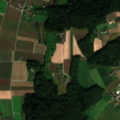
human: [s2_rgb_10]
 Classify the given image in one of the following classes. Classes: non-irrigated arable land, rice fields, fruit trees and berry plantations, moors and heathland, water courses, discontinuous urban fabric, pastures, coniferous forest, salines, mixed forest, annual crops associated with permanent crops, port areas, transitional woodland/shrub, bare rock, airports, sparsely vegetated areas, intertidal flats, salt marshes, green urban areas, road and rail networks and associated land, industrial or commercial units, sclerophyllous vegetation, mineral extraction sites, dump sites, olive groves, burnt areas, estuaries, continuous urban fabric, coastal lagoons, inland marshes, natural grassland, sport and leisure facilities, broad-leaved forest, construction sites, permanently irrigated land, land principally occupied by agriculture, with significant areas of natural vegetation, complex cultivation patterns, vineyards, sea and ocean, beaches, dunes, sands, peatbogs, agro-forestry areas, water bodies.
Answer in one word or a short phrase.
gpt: non-irrigated arable land, broad-leaved forest